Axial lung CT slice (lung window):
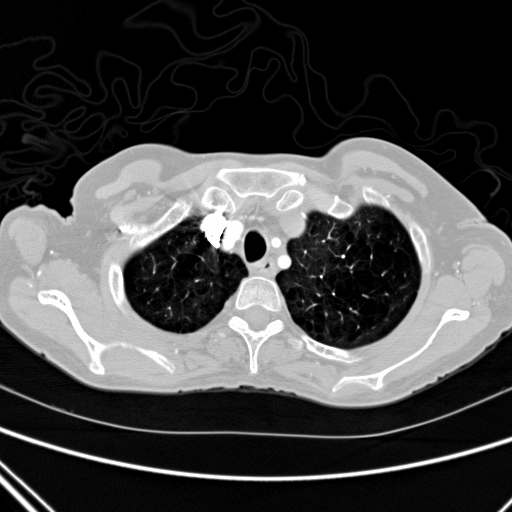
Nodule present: no